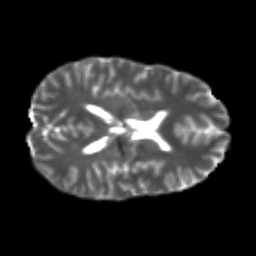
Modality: T2w
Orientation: axial
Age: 23
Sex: female
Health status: healthy
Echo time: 0.074 s